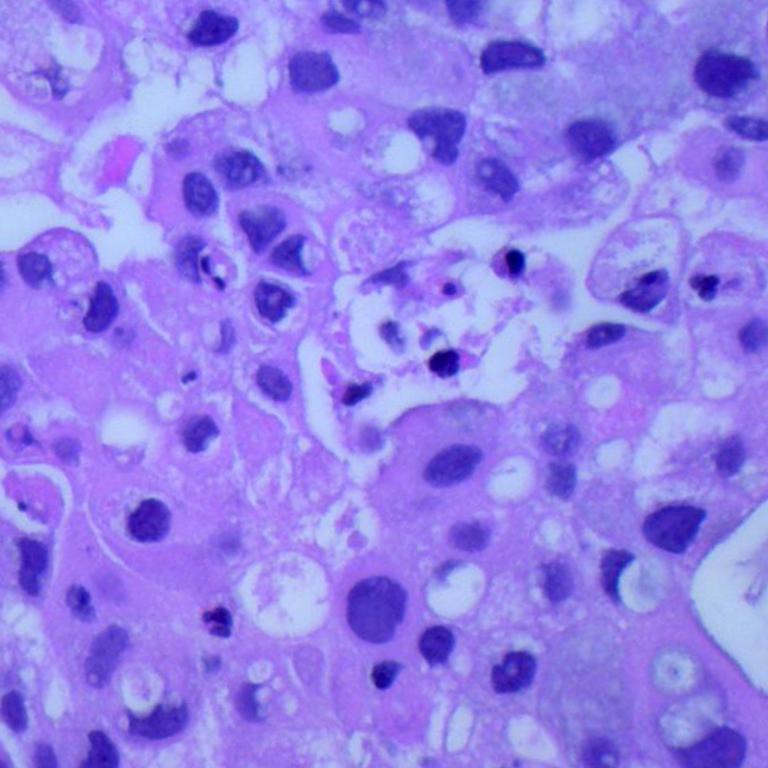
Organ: lung
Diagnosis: adenocarcinomas